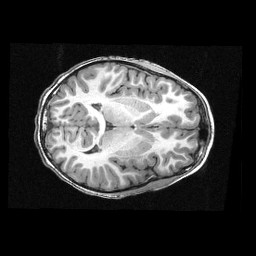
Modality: T1w
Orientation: axial
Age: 9
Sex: male
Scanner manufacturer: siemens
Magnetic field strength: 3 T
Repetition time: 2.3 s
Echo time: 0.00336 s